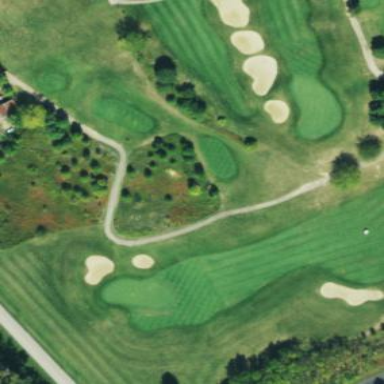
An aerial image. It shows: Area of rough grass used for golf.